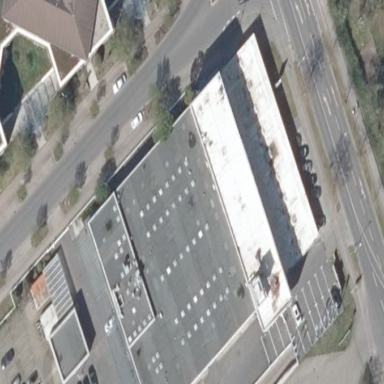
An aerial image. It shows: Commercial building.